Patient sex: M
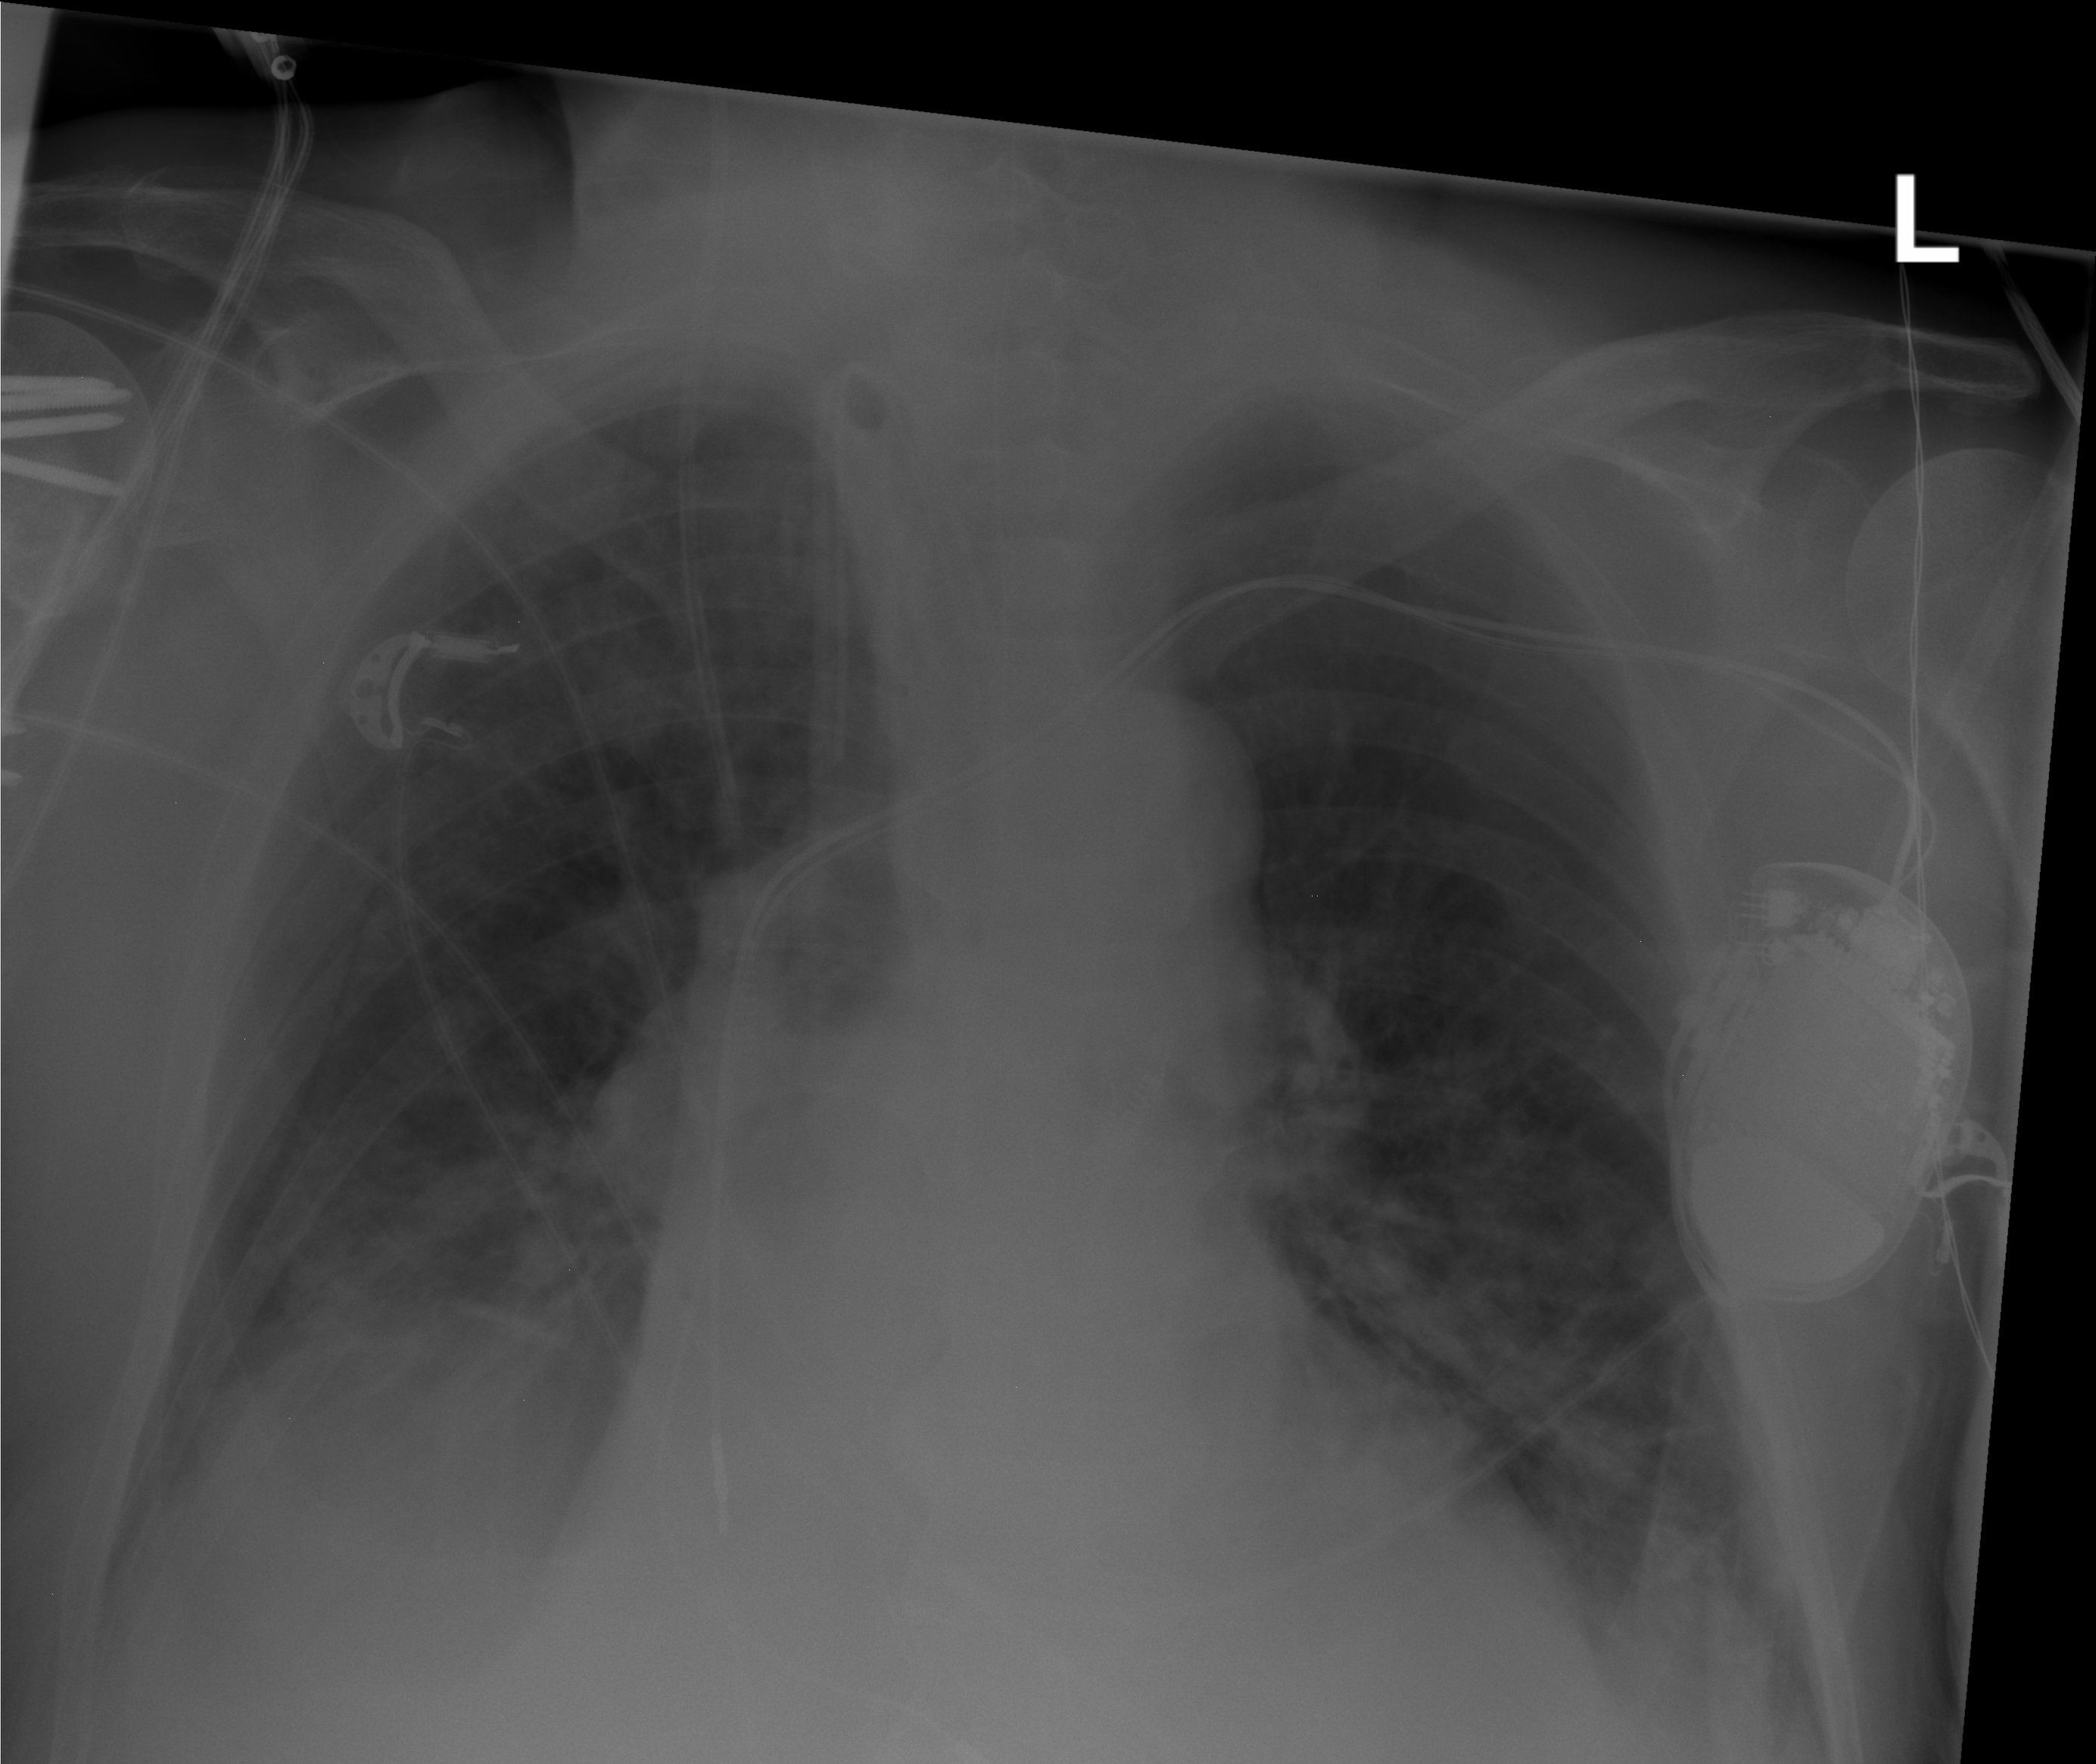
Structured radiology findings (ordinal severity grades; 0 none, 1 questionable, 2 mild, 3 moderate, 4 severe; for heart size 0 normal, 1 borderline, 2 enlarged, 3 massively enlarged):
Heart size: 2
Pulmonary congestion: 1
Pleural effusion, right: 2
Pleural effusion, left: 1
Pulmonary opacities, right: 2
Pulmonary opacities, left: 2
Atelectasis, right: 2
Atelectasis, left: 0